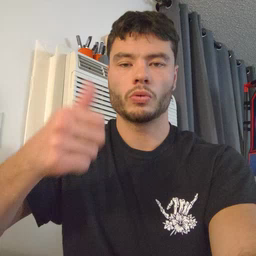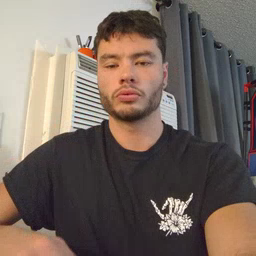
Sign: sleepy